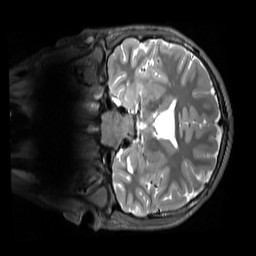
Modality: T2w
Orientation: coronal
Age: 13
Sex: male
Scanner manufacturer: siemens
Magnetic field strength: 3 T
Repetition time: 3.2 s
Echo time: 0.408 s